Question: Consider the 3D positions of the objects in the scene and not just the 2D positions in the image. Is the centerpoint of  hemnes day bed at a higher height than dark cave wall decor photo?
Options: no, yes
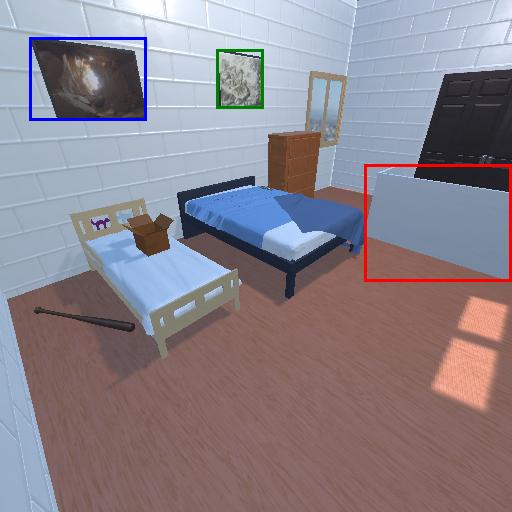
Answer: no